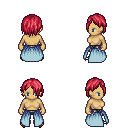
a pixel art fantasy rpg character, female body template, human, tanned skin, overskirt, metal pants, ruby red bangs hairstyle, gold boots, four views (front, back, left, right), 2x2 character sprite sheet, small pixel art, hard edges, no anti-aliasing